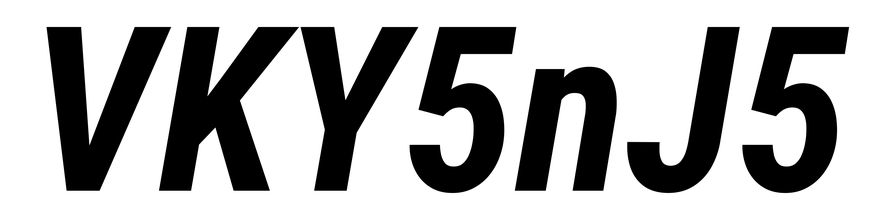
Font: Roboto-Italic_Condensed_Bold_Italic